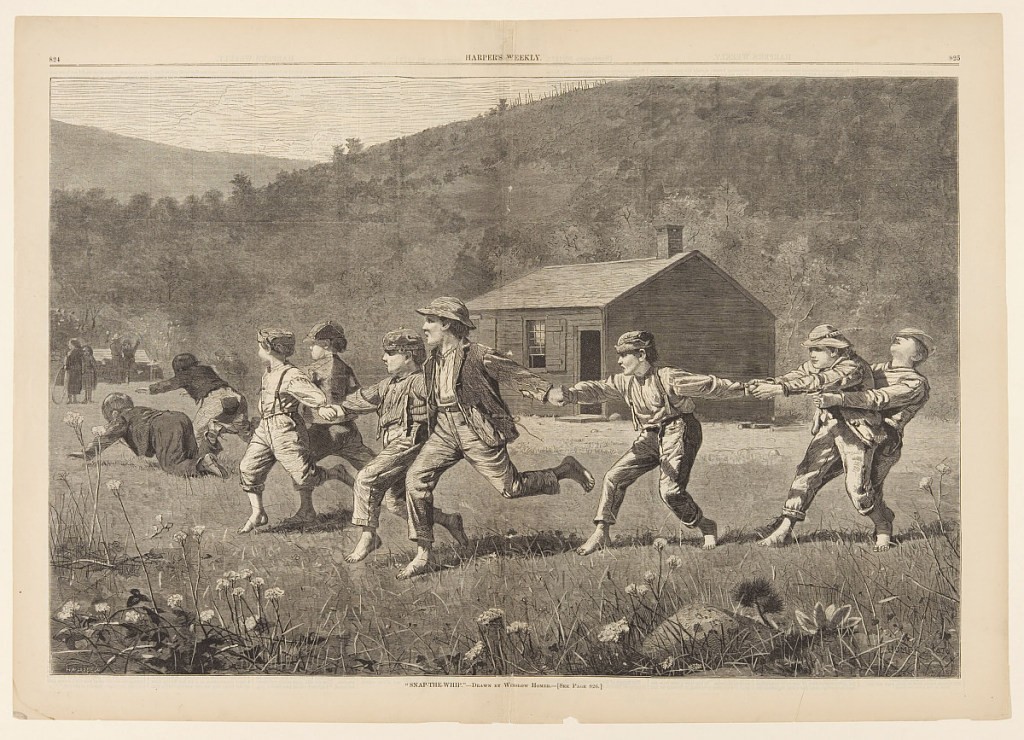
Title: Snap-the-Whip
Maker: Winslow Homer, American, 1836–1910
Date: September 20, 1873
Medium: Wood engraving in black ink on paper
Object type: Print
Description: Nine barefoot boys play snap the whip.  Seven boys are holding onto each other's hands while two boys have broken away on the left.  On the right middle ground is a school house.  On the left, children can be seen in the background.